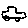
Label: car